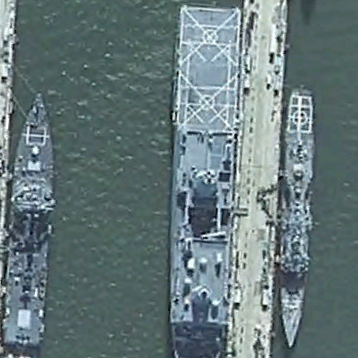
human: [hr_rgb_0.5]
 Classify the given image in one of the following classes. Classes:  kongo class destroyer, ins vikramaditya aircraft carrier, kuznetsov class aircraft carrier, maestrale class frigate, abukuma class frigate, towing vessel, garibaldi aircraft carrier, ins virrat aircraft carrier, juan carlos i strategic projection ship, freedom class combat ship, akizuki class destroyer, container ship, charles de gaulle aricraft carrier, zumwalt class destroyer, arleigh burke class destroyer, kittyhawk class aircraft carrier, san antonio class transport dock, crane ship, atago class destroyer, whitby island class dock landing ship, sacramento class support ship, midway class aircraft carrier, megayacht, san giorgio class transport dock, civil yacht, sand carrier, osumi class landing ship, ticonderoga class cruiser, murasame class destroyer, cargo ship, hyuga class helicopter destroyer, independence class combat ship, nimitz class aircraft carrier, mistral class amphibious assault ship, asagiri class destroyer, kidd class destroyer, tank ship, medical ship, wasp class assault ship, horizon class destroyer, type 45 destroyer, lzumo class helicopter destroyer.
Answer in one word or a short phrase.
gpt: San Antonio class transport dock